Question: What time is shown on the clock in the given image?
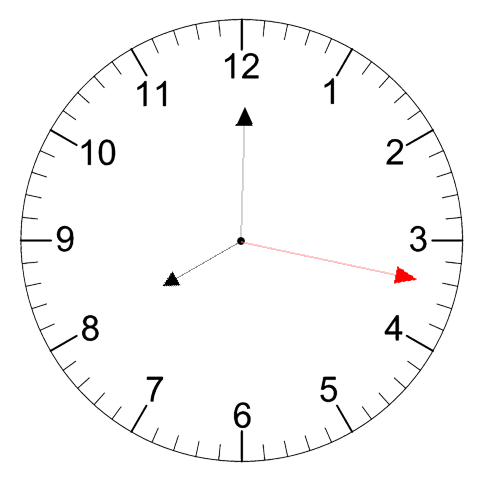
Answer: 08:00:17